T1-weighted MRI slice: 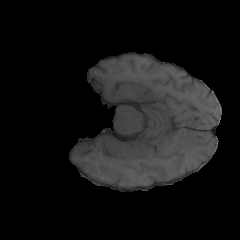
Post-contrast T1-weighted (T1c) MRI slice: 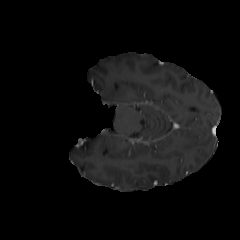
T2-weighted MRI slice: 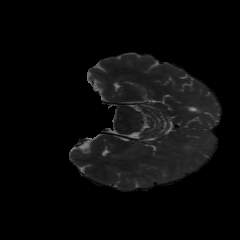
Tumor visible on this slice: no